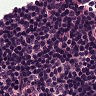
Metastatic tissue present: no